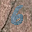
Label: 6